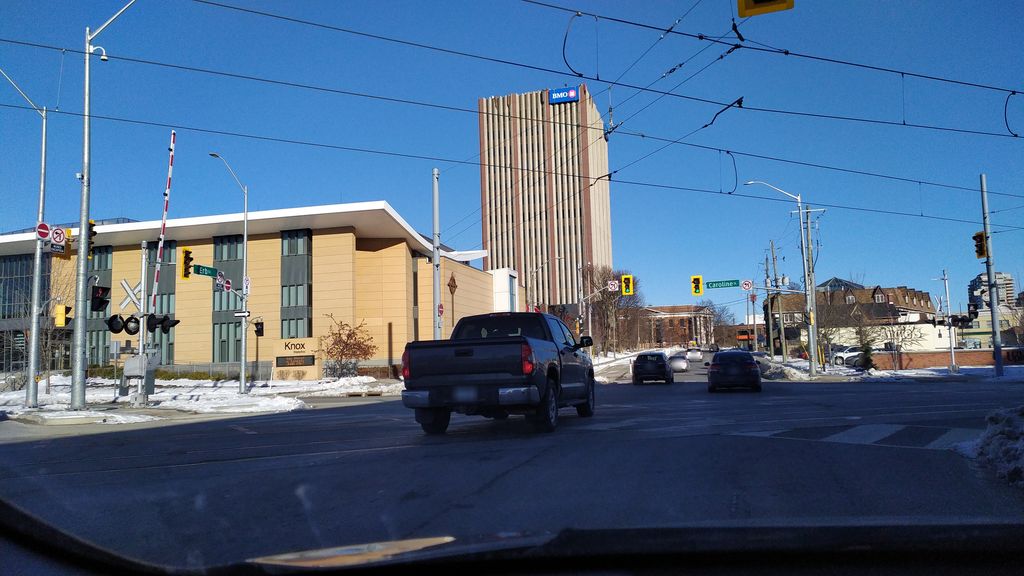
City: kitchener-waterloo